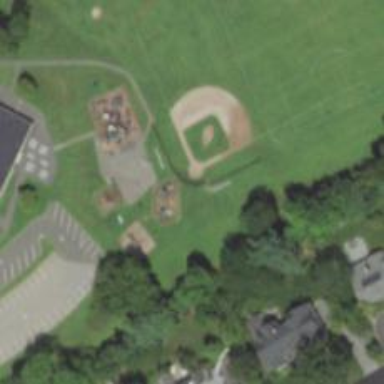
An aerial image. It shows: Baseball pitch for leisure land.